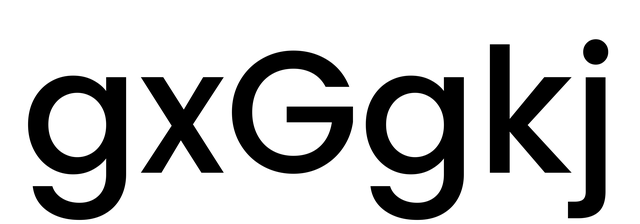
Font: Poppins-Medium